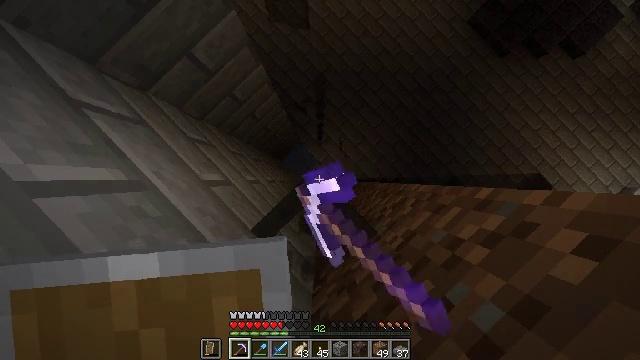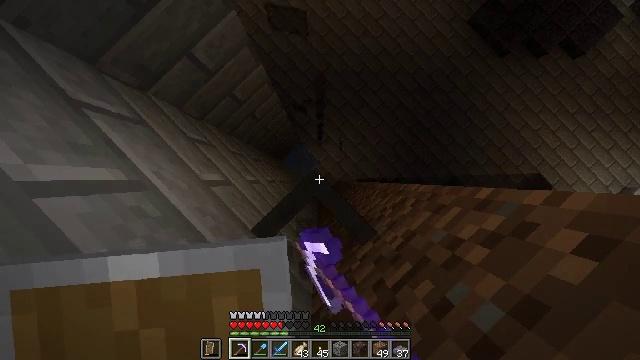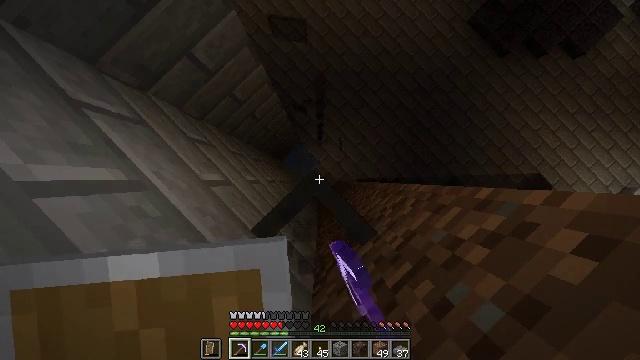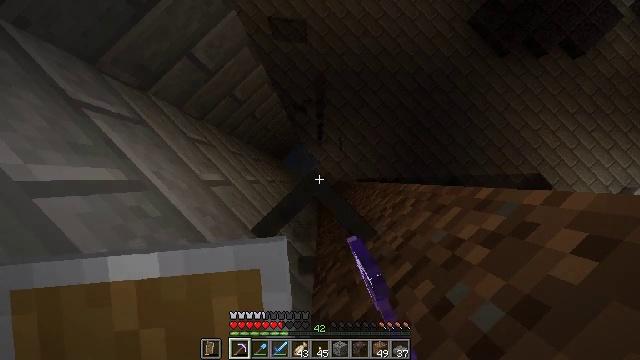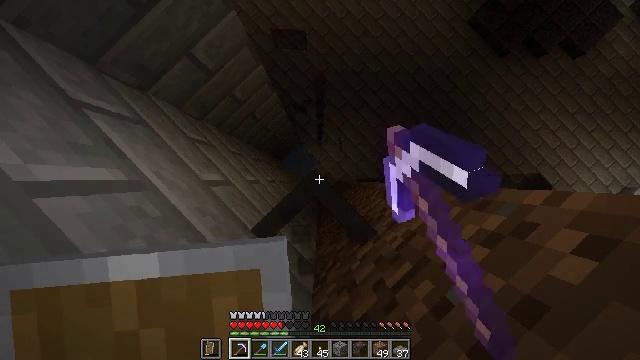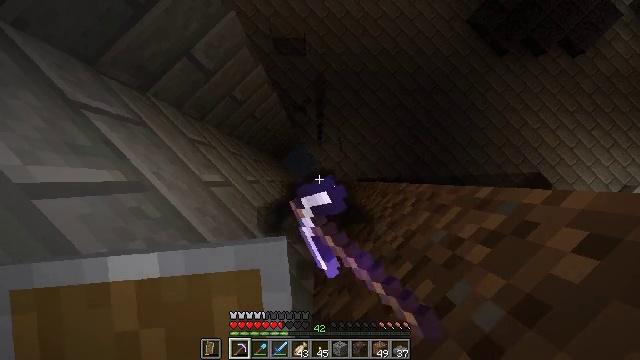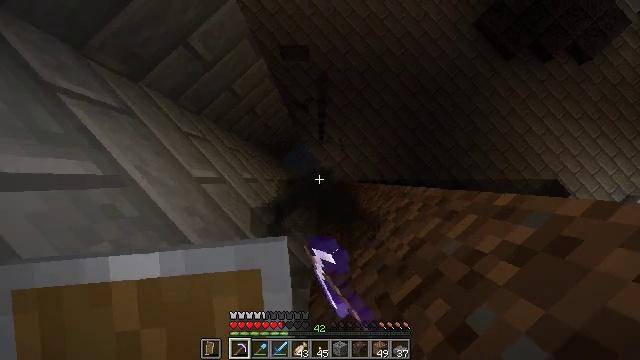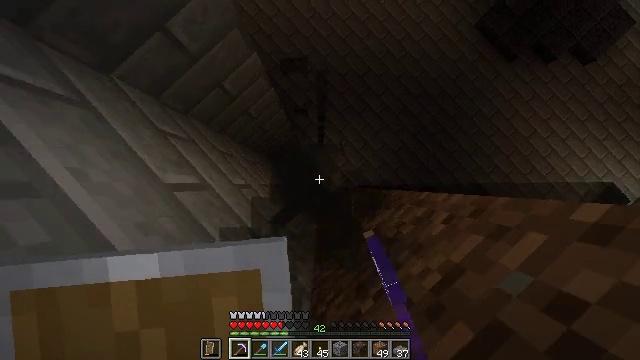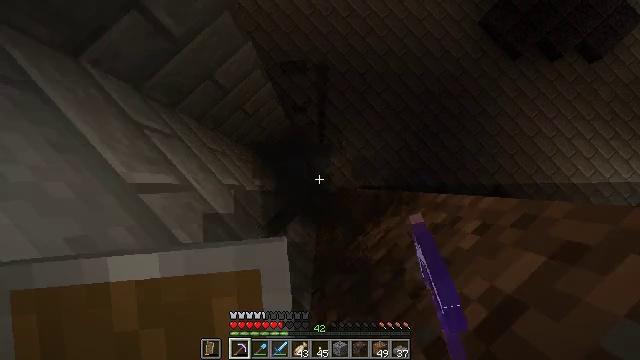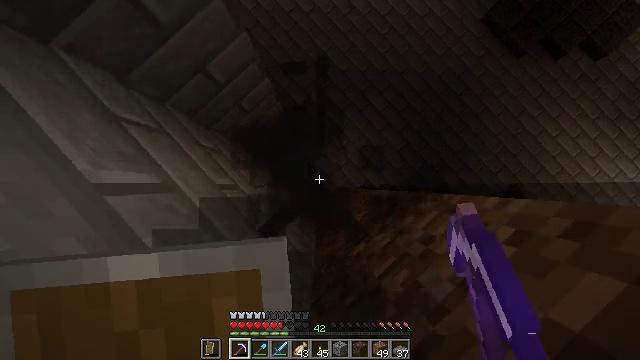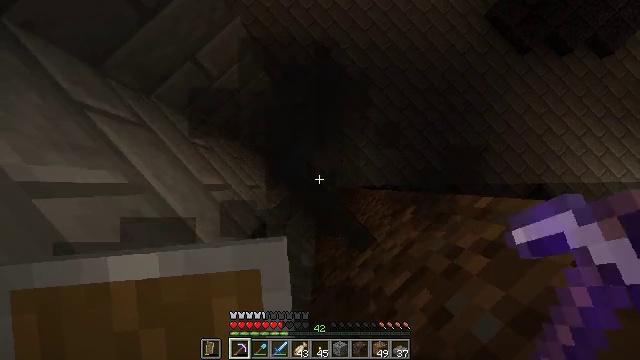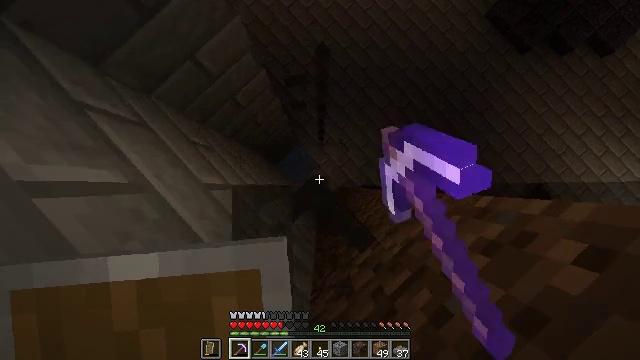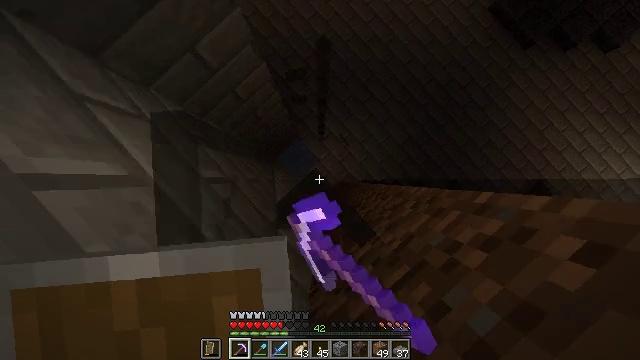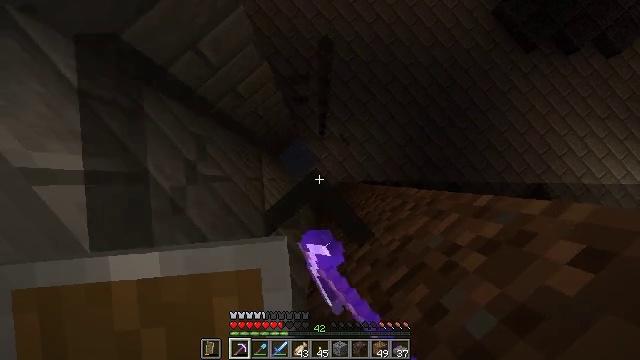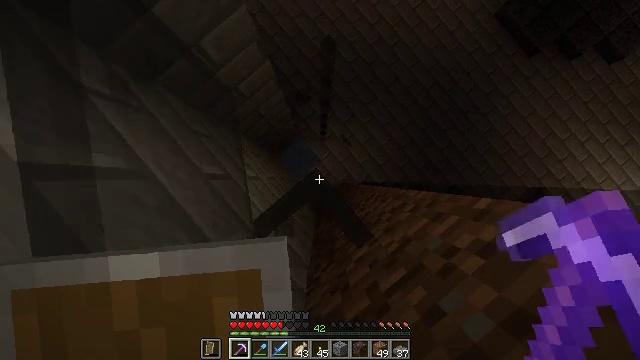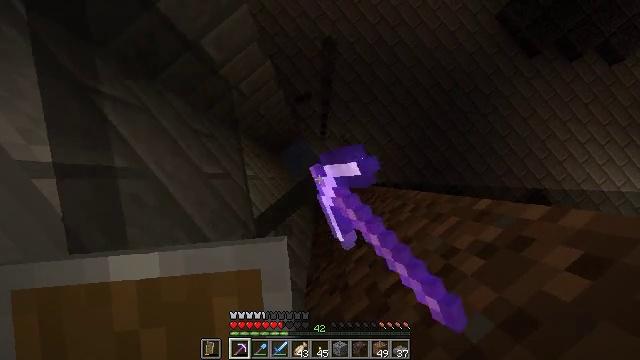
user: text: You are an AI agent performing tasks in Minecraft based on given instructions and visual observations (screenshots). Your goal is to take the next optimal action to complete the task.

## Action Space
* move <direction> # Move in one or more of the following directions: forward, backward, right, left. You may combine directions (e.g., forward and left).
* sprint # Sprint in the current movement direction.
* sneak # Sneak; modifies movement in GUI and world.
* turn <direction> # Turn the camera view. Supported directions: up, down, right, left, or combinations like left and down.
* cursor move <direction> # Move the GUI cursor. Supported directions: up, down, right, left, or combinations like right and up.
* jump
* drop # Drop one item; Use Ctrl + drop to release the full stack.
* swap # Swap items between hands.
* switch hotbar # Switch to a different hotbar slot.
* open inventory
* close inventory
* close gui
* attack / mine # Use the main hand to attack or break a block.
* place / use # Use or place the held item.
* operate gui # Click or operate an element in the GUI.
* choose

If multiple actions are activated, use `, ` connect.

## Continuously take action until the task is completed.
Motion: motion action
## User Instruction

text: Mine the black stained glass pane.
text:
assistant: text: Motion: attack / mine
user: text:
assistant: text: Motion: attack / mine
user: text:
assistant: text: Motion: attack / mine
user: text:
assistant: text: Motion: attack / mine
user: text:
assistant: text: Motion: turn down, attack / mine
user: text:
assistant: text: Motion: turn left and down, attack / mine
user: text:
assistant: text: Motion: turn up, attack / mine
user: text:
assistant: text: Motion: attack / mine
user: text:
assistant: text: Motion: attack / mine
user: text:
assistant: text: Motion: attack / mine
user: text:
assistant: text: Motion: attack / mine
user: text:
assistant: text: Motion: turn down, attack / mine
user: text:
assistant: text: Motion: turn left and down, attack / mine
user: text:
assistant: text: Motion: turn left and down, attack / mine
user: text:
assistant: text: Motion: turn down, attack / mine
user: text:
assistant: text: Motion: attack / mine
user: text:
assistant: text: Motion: attack / mine
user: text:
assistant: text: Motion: attack / mine
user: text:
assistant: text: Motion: attack / mine
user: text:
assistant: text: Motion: attack / mine
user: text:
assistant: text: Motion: attack / mine
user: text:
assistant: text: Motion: attack / mine
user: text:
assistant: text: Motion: attack / mine
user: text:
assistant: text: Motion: attack / mine
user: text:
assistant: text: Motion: attack / mine
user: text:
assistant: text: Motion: attack / mine
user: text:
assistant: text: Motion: attack / mine
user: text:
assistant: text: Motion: attack / mine
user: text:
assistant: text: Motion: attack / mine
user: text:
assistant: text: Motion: attack / mine